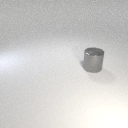
large gray metal cylinder